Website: home-depot
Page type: billing-address
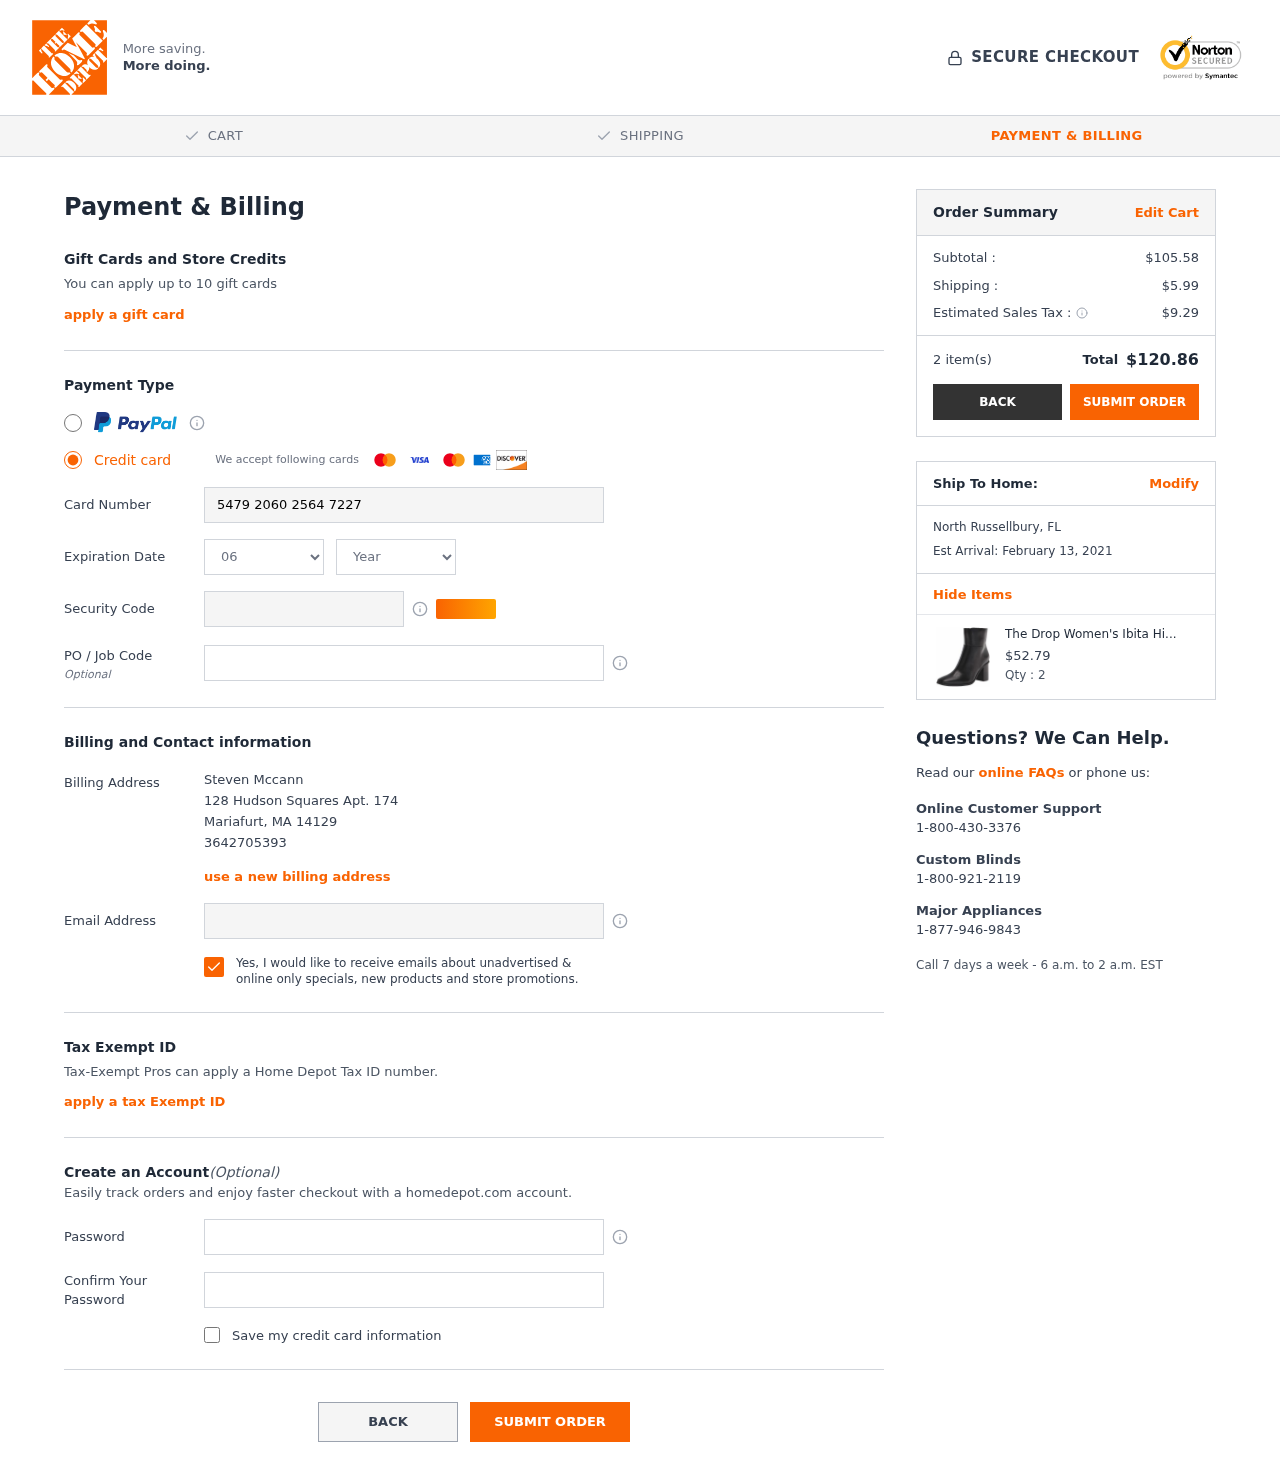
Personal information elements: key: PII_CARD_CVV
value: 155
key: PII_CARD_EXPIRY_MONTH
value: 06
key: PII_CARD_EXPIRY_YEAR
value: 28
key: PII_CARD_NUMBER
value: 5479 2060 2564 7227
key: PII_CITY
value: Mariafurt
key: PII_CITY2
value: North Russellbury
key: PII_EMAIL
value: steven.mccann@hotmail.com
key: PII_FULLNAME
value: Steven Mccann
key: PII_PHONE
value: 3642705393
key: PII_POSTCODE
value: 14129
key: PII_STATE_ABBR
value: MA
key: PII_STATE_ABBR2
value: FL
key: PII_STREET
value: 128 Hudson Squares Apt. 174
Product elements: key: PRODUCT1_NAME
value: The Drop Women's Ibita High Heel Side Zip Ankle Boot, Black, 8 B US
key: PRODUCT1_PRICE
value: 52.79
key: PRODUCT1_QUANTITY
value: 2
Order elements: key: ORDER_SUBTOTAL
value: $105.58
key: ORDER_SHIPPING_COST
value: $5.99
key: ORDER_TAX
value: $9.29
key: ORDER_NUM_ITEMS
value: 2 item(s)
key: ORDER_TOTAL
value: $120.86
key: ORDER_DELIVERY_DATE
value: Est Arrival: February 13, 2021